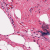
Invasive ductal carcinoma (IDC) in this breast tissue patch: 0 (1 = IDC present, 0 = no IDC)